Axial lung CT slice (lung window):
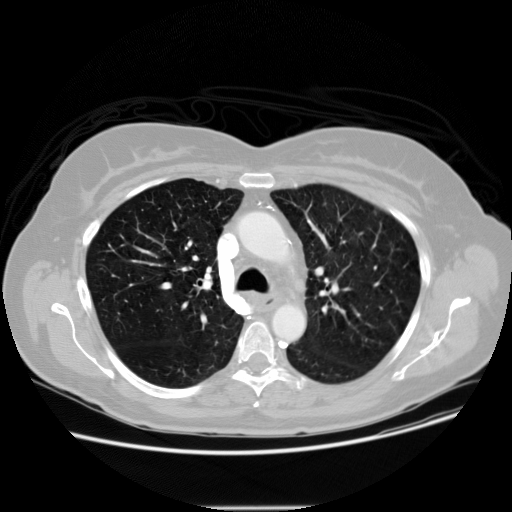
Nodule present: no